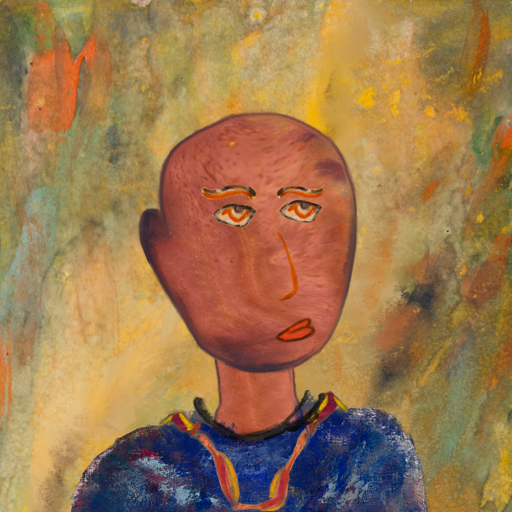
Background: Comrade, Head And Neck Side: Mother_And_Son_Mother, Face Side: Experience, Bust: Irani, Hair Side: Blank, Head Accessory: Blank, Second Necklace: Gypsy_Mother_1, Necklace: Orphan, Baby: Blank